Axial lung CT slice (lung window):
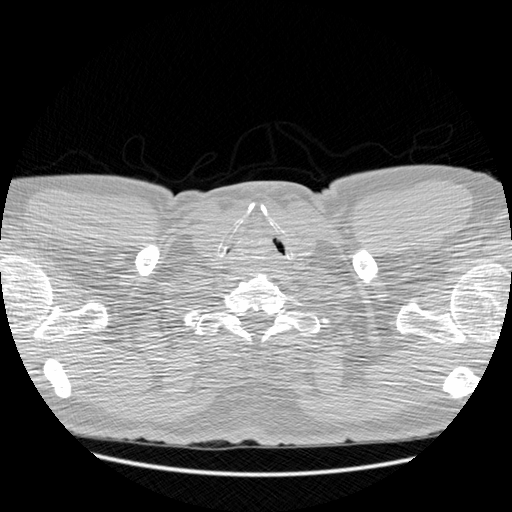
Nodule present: no